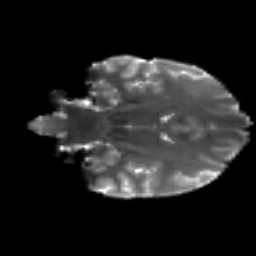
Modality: T2w
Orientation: coronal
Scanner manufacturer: siemens
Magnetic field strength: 3 T
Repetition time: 4.16 s
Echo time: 0.0806 s